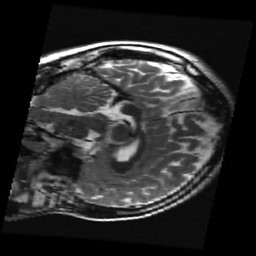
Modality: T2w
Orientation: sagittal
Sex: female
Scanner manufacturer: ge
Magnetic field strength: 3 T
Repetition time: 5 s
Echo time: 0.1012 s